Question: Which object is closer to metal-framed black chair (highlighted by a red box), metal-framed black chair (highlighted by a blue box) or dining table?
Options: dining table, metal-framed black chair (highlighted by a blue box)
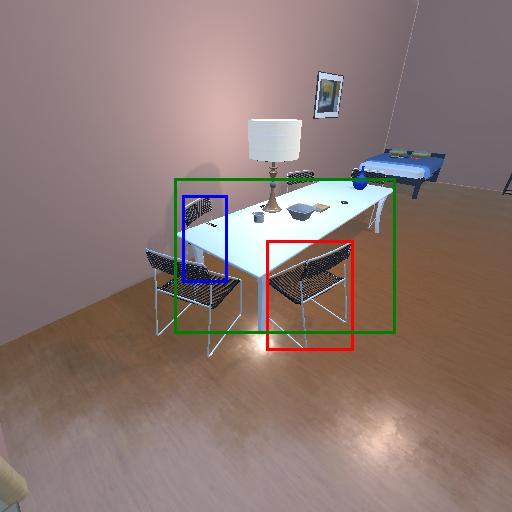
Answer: dining table